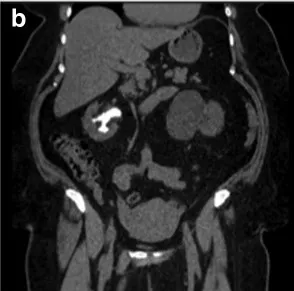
Preoperative axial and coronal stone protocol CT imaging. (b) Coronal CT demonstrating right staghorn calculus.
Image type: radiology (ct)